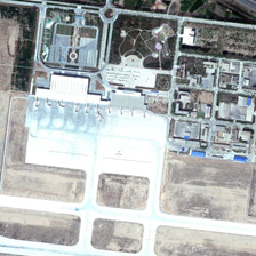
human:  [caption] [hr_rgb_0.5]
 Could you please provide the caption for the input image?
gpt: The Pleuigon Terminal is built near roads and other buildings, with aprons and runways on the other side.

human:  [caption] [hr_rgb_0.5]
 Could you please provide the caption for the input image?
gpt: a dazzling apron is surrounded by the termial building and six block of houses and two runway .

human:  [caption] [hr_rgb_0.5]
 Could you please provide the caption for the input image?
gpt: the alternation runway next to a bright blue parking aroneng .

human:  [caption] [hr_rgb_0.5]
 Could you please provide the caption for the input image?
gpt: a plane is on the runway while other two planes are near some buildings and green plants .

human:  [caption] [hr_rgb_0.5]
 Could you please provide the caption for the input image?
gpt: A fender terminal was built near roads and other buildings, with aprons and runways on the other side.